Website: home-depot
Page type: customer-info-address
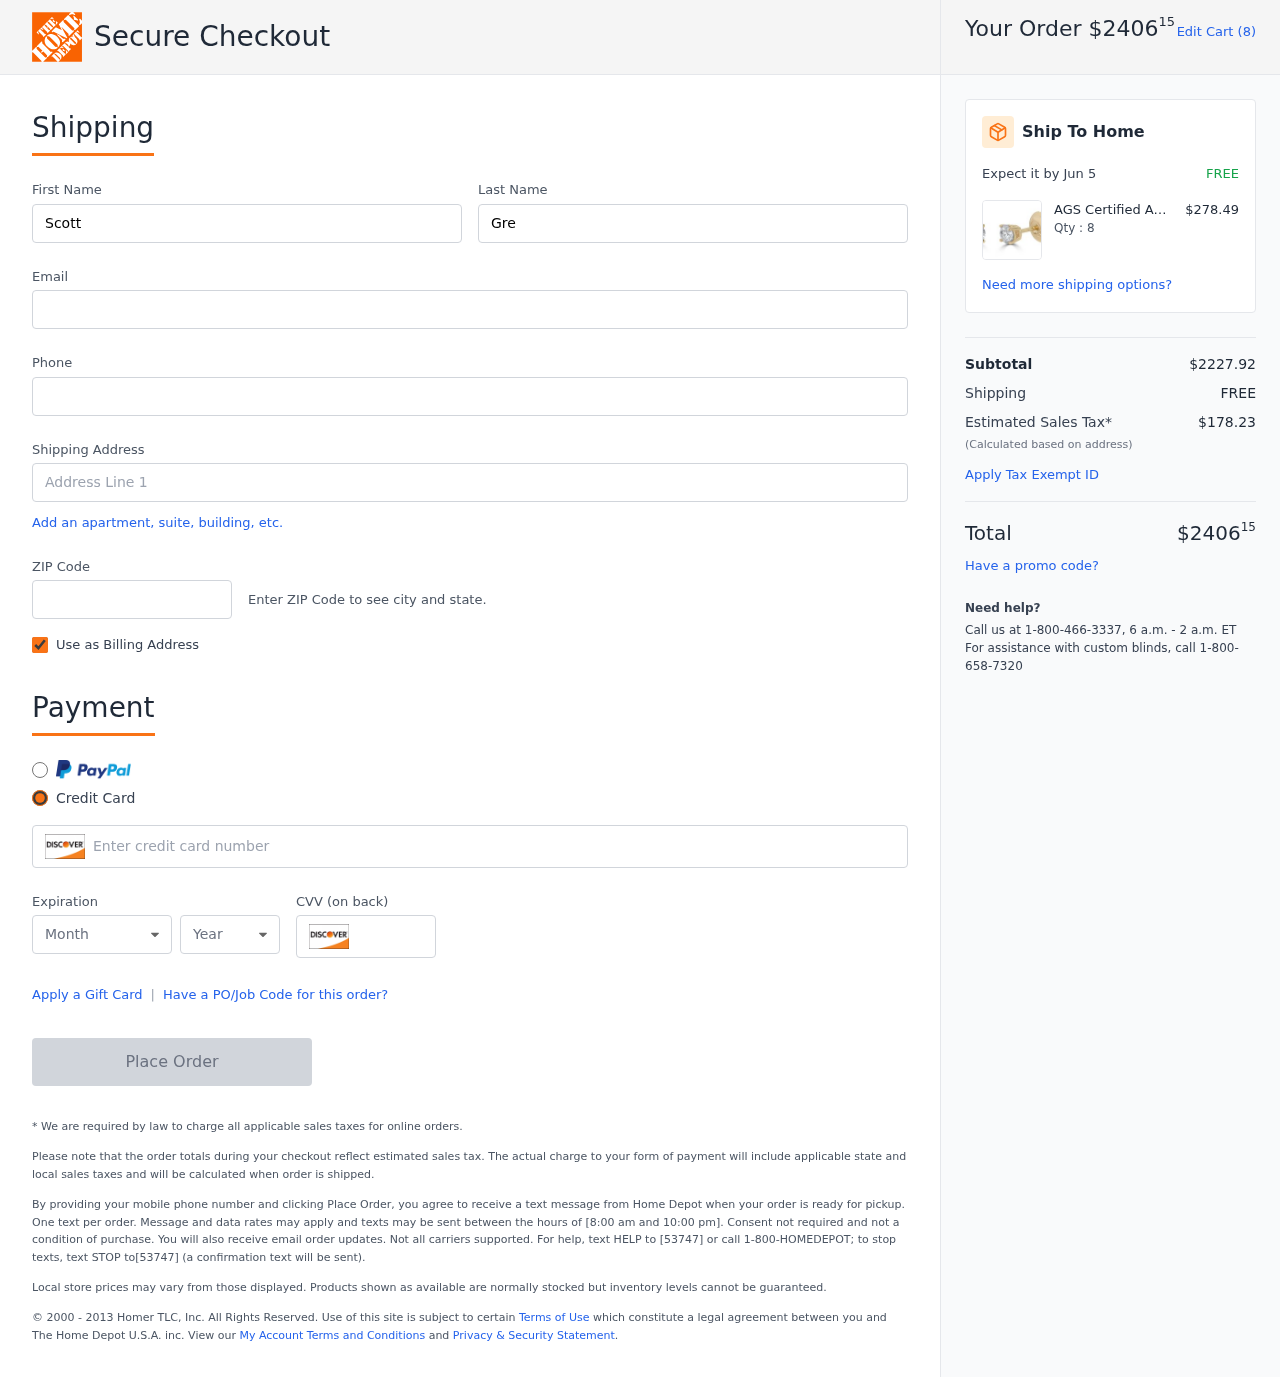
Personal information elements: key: PII_CARD_CVV
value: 211
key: PII_CARD_EXPIRY_MONTH
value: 12
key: PII_CARD_EXPIRY_YEAR
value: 28
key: PII_CARD_NUMBER
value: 6011 7117 5763 9535
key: PII_EMAIL
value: sgreen@gmail.com
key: PII_FIRSTNAME
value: Scott
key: PII_LASTNAME
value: Green
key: PII_PHONE
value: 9155485003
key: PII_POSTCODE
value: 51715
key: PII_STREET
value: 0325 Rodriguez Green Apt. 575
Product elements: key: PRODUCT1_BRAND
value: AGS Certified
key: PRODUCT1_NAME
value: AGS Certified 14k Yellow Gold Round-Cut Diamond Stud Earrings (3/4cttw, K-L Color, I1-I2 Clarity)
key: PRODUCT1_NAME
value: AGS Certified 14k Ye...
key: PRODUCT1_PRICE
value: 278.49
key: PRODUCT1_QUANTITY
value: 8
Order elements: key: ORDER_TOTAL
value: $240615
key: ORDER_NUM_ITEMS
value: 8
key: ORDER_DELIVERY_DATE
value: Jun 5
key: ORDER_SUBTOTAL
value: $2227.92
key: ORDER_SHIPPING_COST
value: FREE
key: ORDER_TAX
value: $178.23